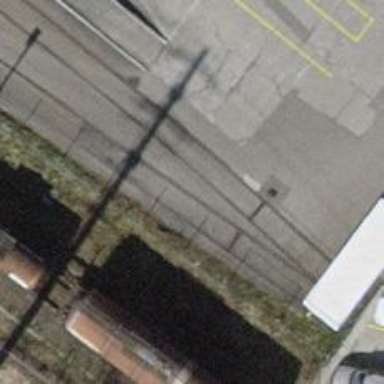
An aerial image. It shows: Single-track railway spur.